Field crop: tomato
Growth stage: 1
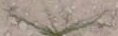
Species: cyperus